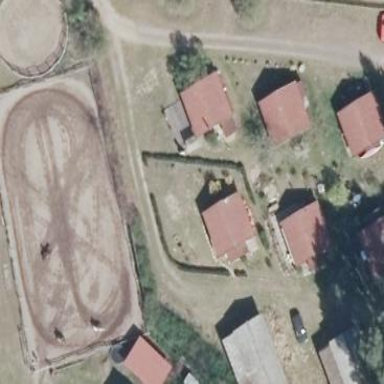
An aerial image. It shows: Equestrian pitch used for leisure and sports activities.